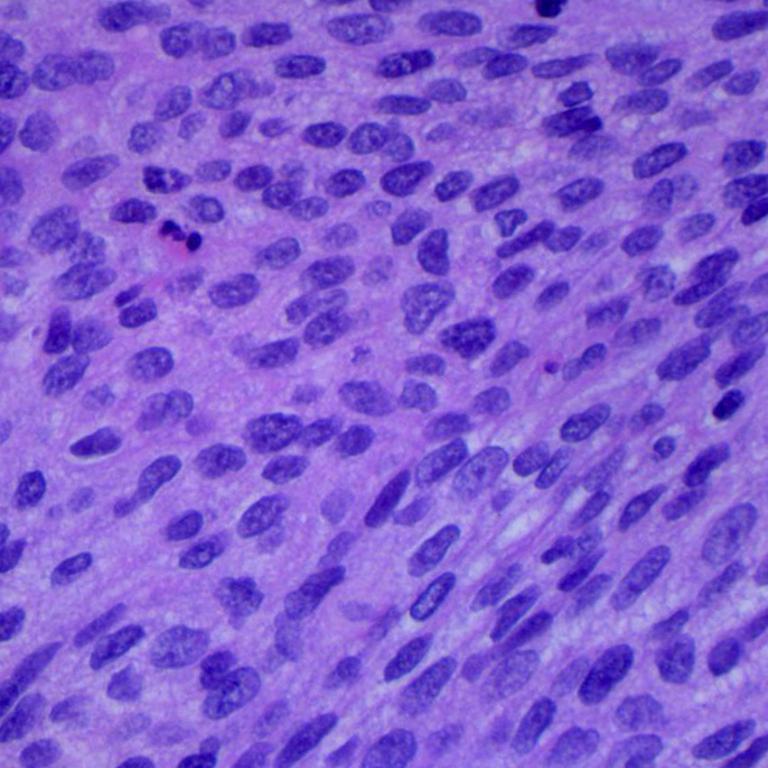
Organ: lung
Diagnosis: squamous carcinomas